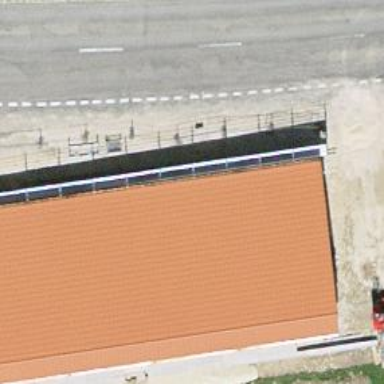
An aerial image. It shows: Restaurant.